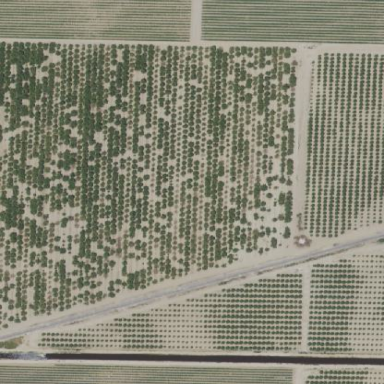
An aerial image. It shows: Almond orchard with rows of almond trees.